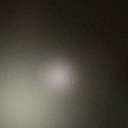
Screen state: off